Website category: sports
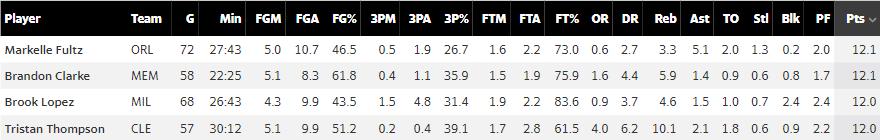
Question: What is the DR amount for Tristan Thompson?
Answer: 6.2

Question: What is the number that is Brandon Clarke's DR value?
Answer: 4.4

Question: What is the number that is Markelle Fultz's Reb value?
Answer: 3.3

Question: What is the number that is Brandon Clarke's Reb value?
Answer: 5.9

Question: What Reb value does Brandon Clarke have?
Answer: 5.9

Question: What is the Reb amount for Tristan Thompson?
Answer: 10.1

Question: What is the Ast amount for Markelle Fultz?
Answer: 5.1

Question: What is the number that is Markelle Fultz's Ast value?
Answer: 5.1

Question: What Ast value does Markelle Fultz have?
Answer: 5.1

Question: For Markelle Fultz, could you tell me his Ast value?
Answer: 5.1

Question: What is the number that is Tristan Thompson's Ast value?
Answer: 2.1

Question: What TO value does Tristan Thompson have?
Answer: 1.8

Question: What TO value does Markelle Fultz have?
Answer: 2.0

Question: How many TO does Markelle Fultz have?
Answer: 2.0

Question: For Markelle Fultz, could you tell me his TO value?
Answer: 2.0

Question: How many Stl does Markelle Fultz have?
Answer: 1.3

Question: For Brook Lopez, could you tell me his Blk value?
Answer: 2.4

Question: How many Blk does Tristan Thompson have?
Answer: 0.9

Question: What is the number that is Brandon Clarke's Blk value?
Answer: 0.8

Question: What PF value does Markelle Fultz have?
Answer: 2.0

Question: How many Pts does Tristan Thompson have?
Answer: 12.0

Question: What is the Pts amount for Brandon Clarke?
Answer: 12.1

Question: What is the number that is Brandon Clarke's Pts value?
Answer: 12.1

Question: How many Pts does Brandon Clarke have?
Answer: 12.1